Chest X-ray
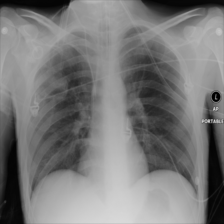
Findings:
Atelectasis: negative
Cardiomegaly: negative
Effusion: negative
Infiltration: negative
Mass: negative
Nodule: negative
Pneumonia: negative
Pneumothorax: negative
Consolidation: negative
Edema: negative
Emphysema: negative
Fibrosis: negative
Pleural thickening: negative
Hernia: negative